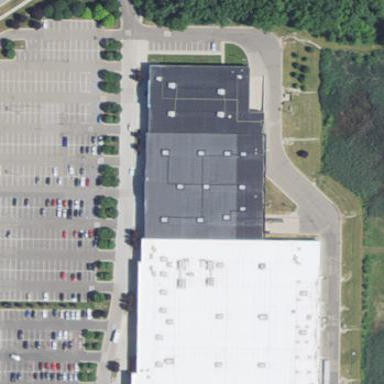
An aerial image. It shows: Retail building.